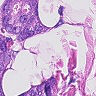
Metastatic tissue present: yes